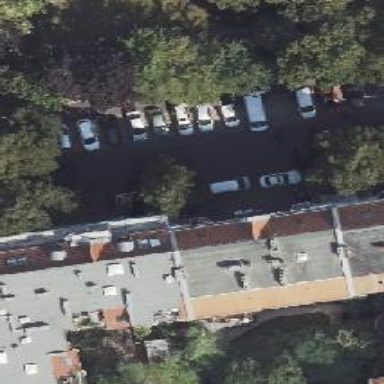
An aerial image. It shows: Bicycle parking located on the sidewalk.